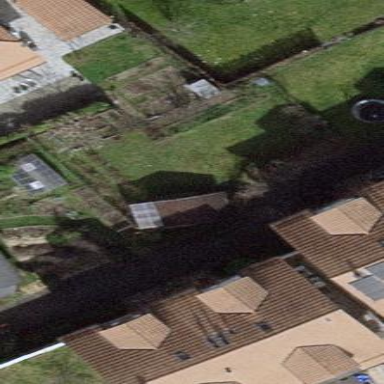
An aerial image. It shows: Garden area designated for leisure land.